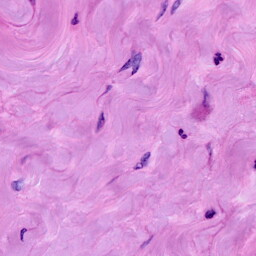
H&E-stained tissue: Breast